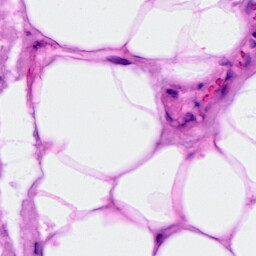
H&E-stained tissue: Breast